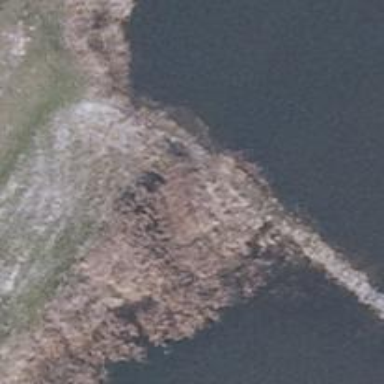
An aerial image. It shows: Breakwater structure.